Interaction volume radius: 5 \u00c5
Interaction volume height: 10 \u00c5
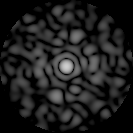
Disorder parameter: 0.7985